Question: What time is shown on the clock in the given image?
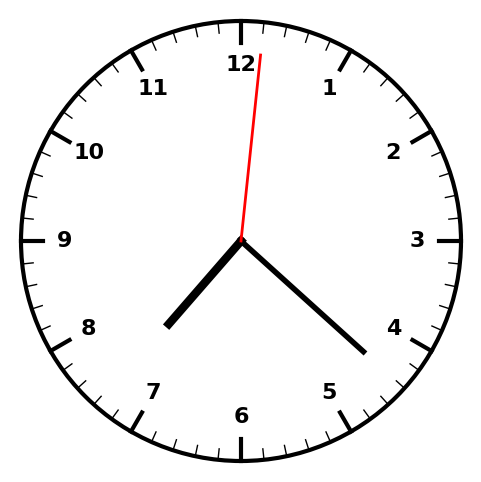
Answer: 07:22:01